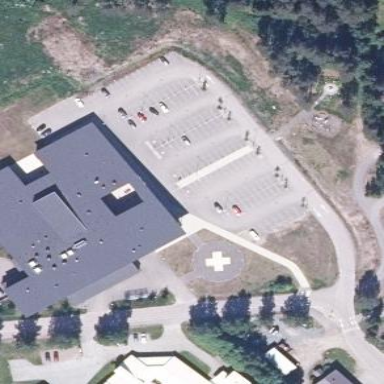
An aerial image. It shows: Hospital providing healthcare services.